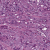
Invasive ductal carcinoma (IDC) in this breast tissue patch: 1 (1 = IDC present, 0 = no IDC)